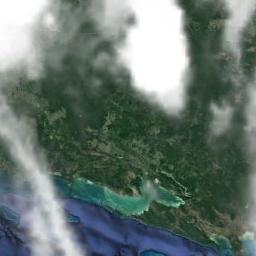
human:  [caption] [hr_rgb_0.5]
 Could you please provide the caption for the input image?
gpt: The cumulus clouds are located above the land covered by dense vegetation .

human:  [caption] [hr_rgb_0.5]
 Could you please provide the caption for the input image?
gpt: A thin cloud of thin clouds floated in the air .

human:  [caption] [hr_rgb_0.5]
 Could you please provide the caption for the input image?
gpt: The white cloud is above green land and blue sea .

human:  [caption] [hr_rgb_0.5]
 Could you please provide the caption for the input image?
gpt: White clouds on green land and blue sea .

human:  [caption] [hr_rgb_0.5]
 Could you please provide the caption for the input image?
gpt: There are some white clouds over a green coast .